Question: It is my first time I create a jtable,I want to display a jtable of int from another class.So I call the method getTable and assign it to the jtable,is it right?
'''
jTable1 = new javax.swing.JTable();
jTable1.setModel(new javax.swing.table.DefaultTableModel(
new int[][] = TableAdapter.getTableC()
));
jScrollPane1.setViewportView(jTable1);
'''
It keeps saying arraydimension missing, then I call the method getDimension() and I inserted it in various ways
'''
new int[getDimension()][] = TableAdapter.getTableC()
'''
or
'''
new int[getDimension()][new int[getDimension()][] = TableAdapter.getTableC()
'''
Thanks in adavance, and I am using Netbeans.
---
I get the an animal table which has two types of animals and from this I interpret to integer code which is stored in a new table(tableC) just to make it easier
'''
package tigers.bunnies;
public class TableAdapter {
static public int tableC[][];//=new int[3][3];
static private int dimension;
public void Table(){
Animal tableT[][];
tableT = table.getTable();
dimension=tableT.length;
//int tableC[][];
tableC = new int[dimension][dimension];
for(int i=0;i<dimension;i++){
for(int j=0;j<dimension;j++){
if(tableT[i][j]==null){
tableC[i][j]=0000;
}
else if(tableT[i][j] instanceof tiger){
tableC[i][j]=0001;
}
else if(tableT[i][j] instanceof tiger){
tableC[i][j]=0002;
}
}
}
}
public static int[][] getTableC() {
return tableC;
}
public static int getDimension() {
return dimension;
}
}
'''
---
also when I use
'''
jTable1.setModel(new javax.swing.table.DefaultTableModel(
TableAdapter.getTableC()
));
'''
it has these errors:

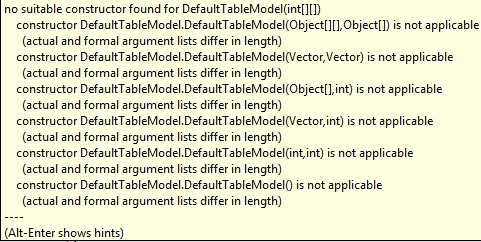
Answer: Your getTableC method is static but your Table method, which initializes the array, is not, resulting in returning an uninitialized array. make Table method static or remove static keyword from getTableC, tableC and dimmension and make Table method a constructor.
'''
package tigers.bunnies;
public class TableAdapter {
public int tableC[][];//=new int[3][3];
private int dimension;
public TableAdapter(){
Animal tableT[][];
tableT = table.getTable();
dimension=tableT.length;
//int tableC[][];
tableC = new int[dimension][dimension];
for(int i=0;i<dimension;i++){
for(int j=0;j<dimension;j++){
if(tableT[i][j]==null){
tableC[i][j]=0000;
}
else if(tableT[i][j] instanceof tiger){
tableC[i][j]=0001;
}
else if(tableT[i][j] instanceof tiger){
tableC[i][j]=0002;
}
}
}
}
public int[][] getTableC() {
return tableC;
}
public int getDimension() {
return dimension;
}
'''
Also, an int array is not an Object array. Change it to Integer before passing to JTable model:
'''
TableAdapter ta = new TableAdapter();
int[][] temp = ta.getTableC();
Integer[][] Result = new Integer[temp.length][temp[0].length];
for(int i = 0; i < temp.length; i++){
for(int j = 0; j < temp[0].length; j++)
result[i][j] = new Integer(temp[i][j]);
}
Object[] header = {"Column1", "Column2"};
jTable1.setModel(new javax.swing.table.
DefaultTableModel(result, header)
'''